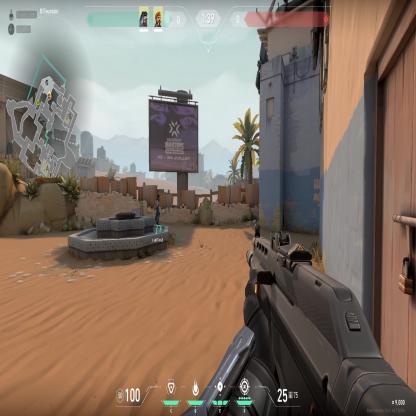
Label: teammate